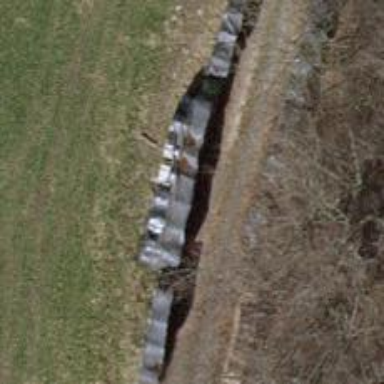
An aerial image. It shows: Fence.